Question: I have a number of data images like the one below, in which I appended a new set of axes to the right to force the colorbar to be the same size as the image.

The ticks on the colorbar are too close together, so I'd like to reduce their number. I attempted to do it this way:
'''
# Set up colorbar
divider = make_axes_locatable(plt.gca())
cax = divider.append_axes("right", size="5%", pad=0.05)
cax.yaxis.set_major_locator(plticker.LinearLocator(numticks=5))
cbar = plt.colorbar(im, cax=cax)
cbar.set_label(cbtitle, **cbkw)
'''
I know that, in general, re-formatting axes in this way requires a call to a 'cbar.update_axis()' to force the update, but that didn't seem to work here. 'cax' is an Axes object, and calling 'cbar.update_axis()' doesn't do anything either. In fact, both strategies, as well as leaving the update out, result in the image above. Does anybody know how I can reduce the ticks?
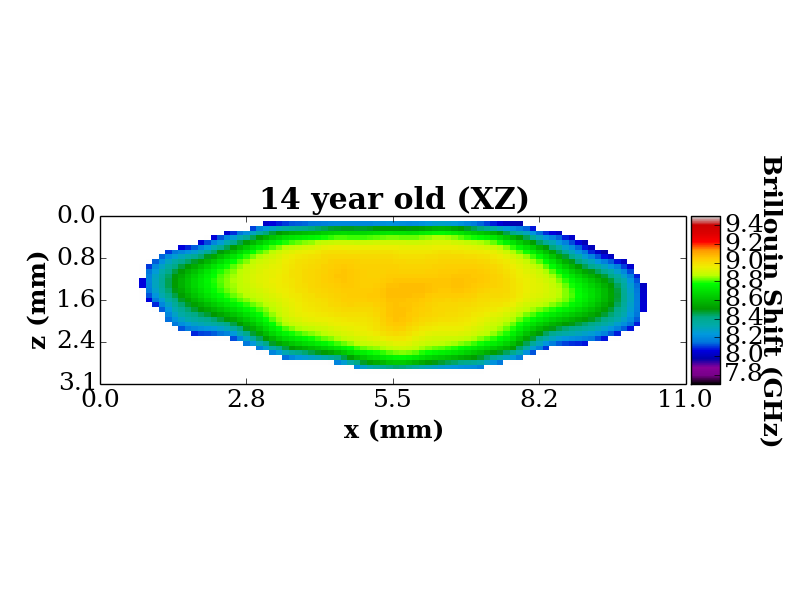
Answer: Your sample code contains a lot of variables which are defined outside of it, so its hard to see all the things you're doing. But with regard to setting the number of ticks on the cbar, this works for me:
'''
fig, ax = plt.subplots()
im = ax.imshow(np.random.randn(10,10), interpolation='none')
divider = make_axes_locatable(ax)
cax = divider.append_axes("right", size="5%", pad=0.05)
cbar = plt.colorbar(im, cax=cax, ticks=mpl.ticker.LinearLocator(numticks=3))
'''

@hildensia, the image shows the result of chopping a rainbow in squares and placing them randomly in a grid, so i really needed the 'jet' cmap, sorry. ;) You're right though, off course.